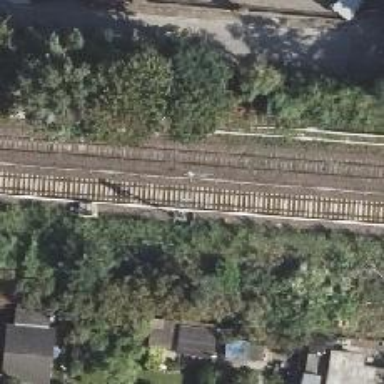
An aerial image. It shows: Railway signal.